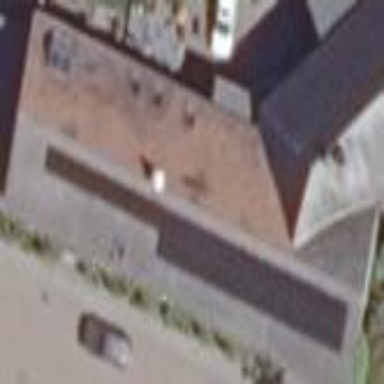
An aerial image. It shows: Building.